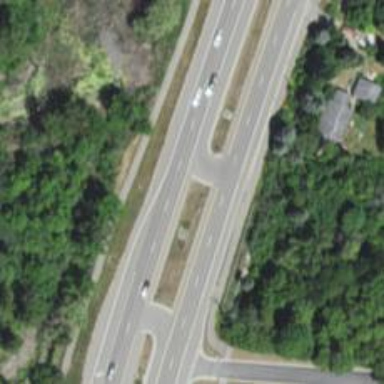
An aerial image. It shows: Primary highway.